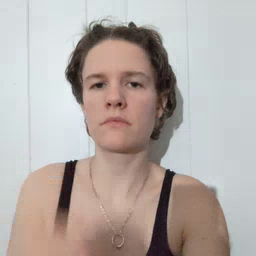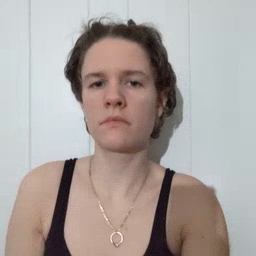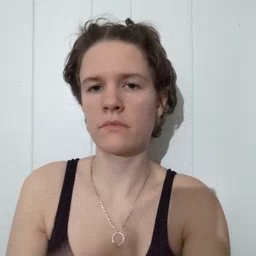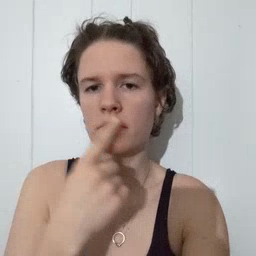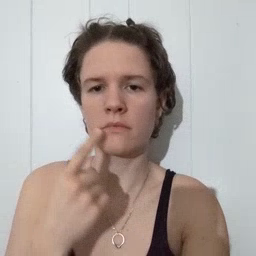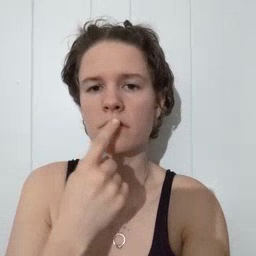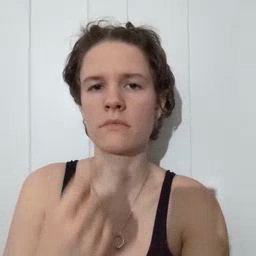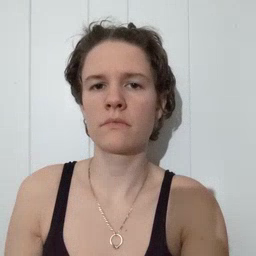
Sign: mouth